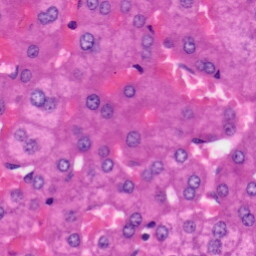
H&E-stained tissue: Liver